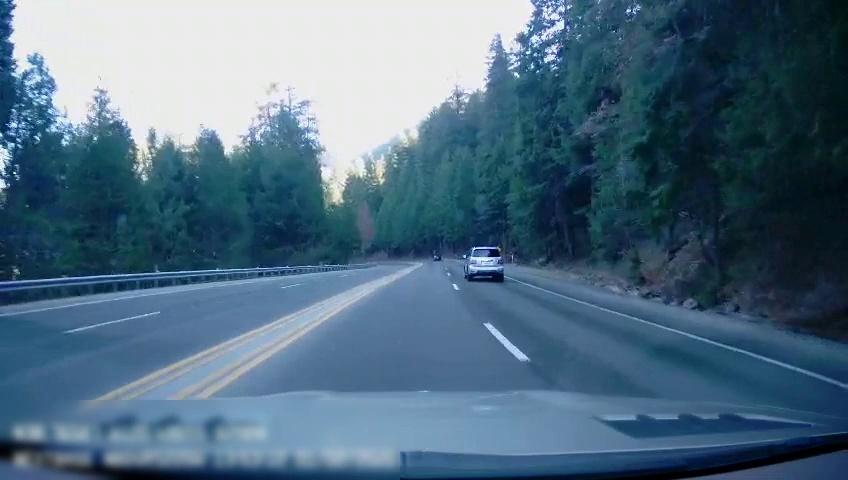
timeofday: Day
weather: Sunny
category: Drivable Space
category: Vehicles | Car
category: Vehicles | SUV
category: Lanes | Current Lane
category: Lanes | Alternate Lane
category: Lanes | Current Lane
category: Lanes | Alternate Lane
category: Lanes | Opposite Lane
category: Lanes | Opposite Lane
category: Lanes | Opposite Lane
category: Lanes | Opposite Lane